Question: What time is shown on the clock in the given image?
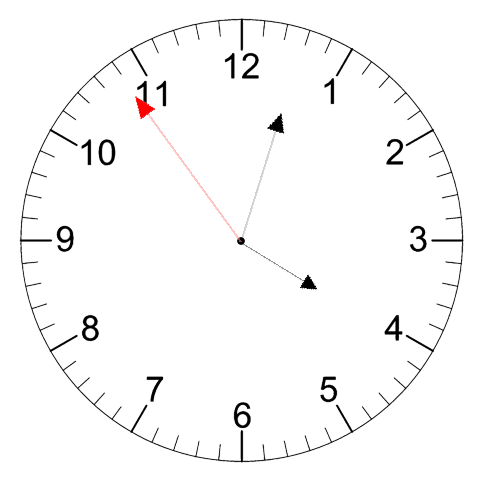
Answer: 04:02:54